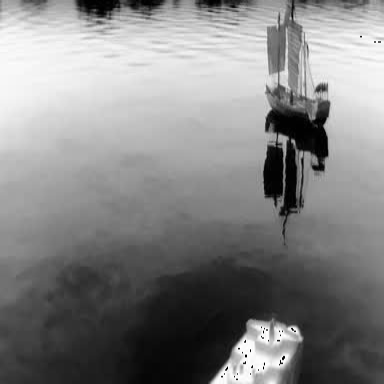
There are two objects shown in the infrared image, including a container_ship, and a sailboat.